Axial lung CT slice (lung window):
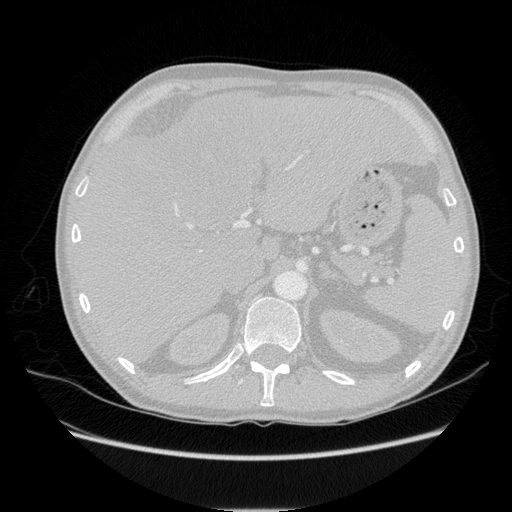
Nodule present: no